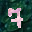
Label: 7